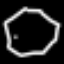
Label: octagon